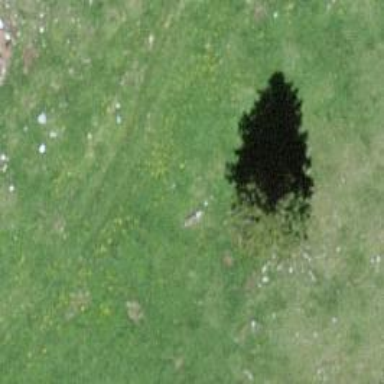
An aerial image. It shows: Needle-leaved tree in its natural environment.